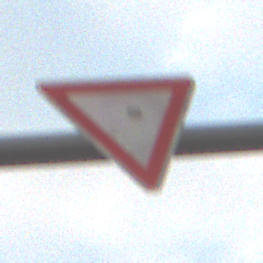
Verkehrszeichen: VorfahrtGewaehren
Umgebung: Outdoor, Suburban
Tageszeit: MorningAfternoon
Wetter: Overcast
Licht: Natural
Jahreszeit: NotSpecified
Kontrast: LowContrast